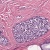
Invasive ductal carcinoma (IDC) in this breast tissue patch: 0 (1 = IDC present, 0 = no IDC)